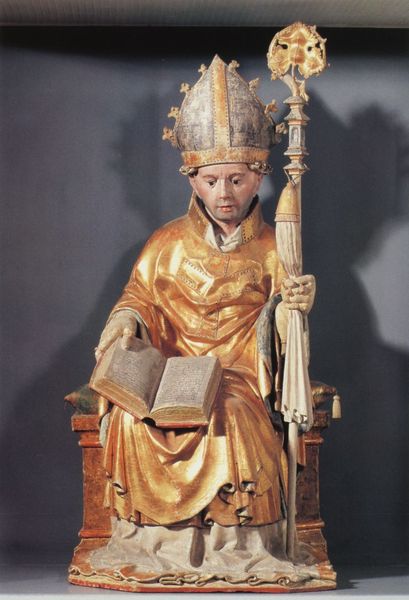
Titel: Hl. Valentin aus St. Valentin in Pfalzen
Institution: Brixen, Diözesanmuseum
Schlagwörter: hand, mann, schatten, holz, hut, kleider, mund, nase, stuhl, rot, tuch, alt, augen, bibel, falten, gesicht, halten, busch, kirche, gewand, gold, haare, mantel, stoff, skulptur, statue, stab, hocker, bischof, papst, thron, falte, lesen, quaste, buch, tron, beten, schnitzerei, christlich, mitra, christentum, schnitzen, zepter, bildhauer, fiale, bischofsstab, tora, schitzerei, mytra, stzen, stughl